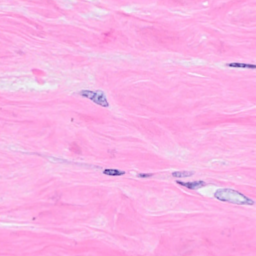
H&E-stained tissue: Breast